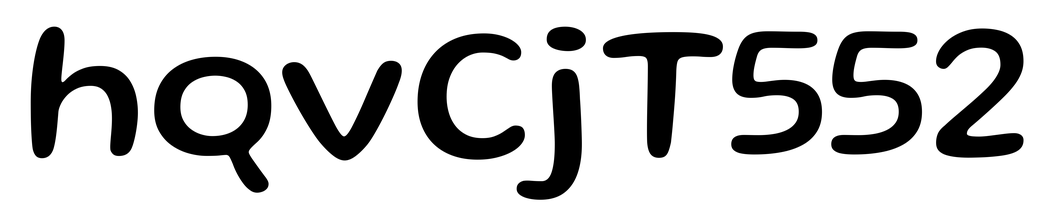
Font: Gluten_Regular